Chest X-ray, AP view. Patient: 17 years old, sex F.
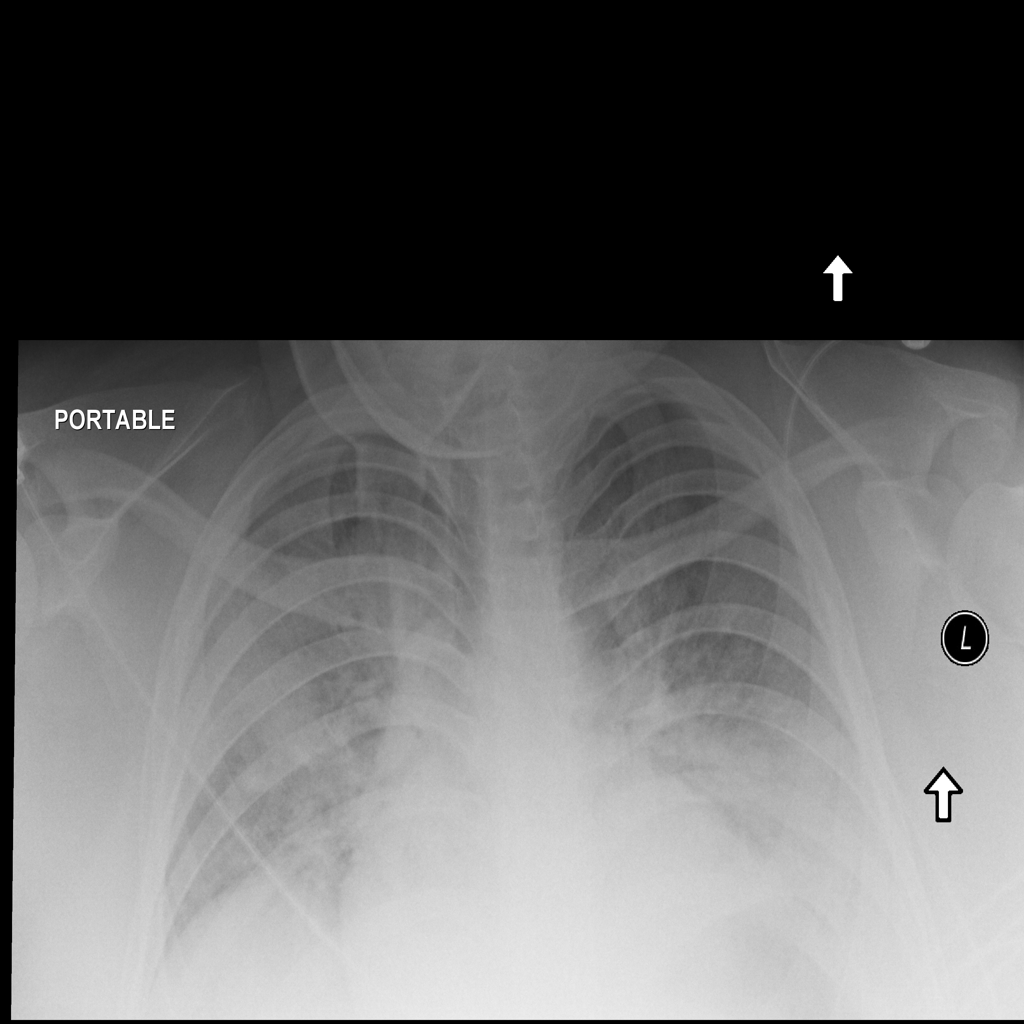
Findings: Infiltration